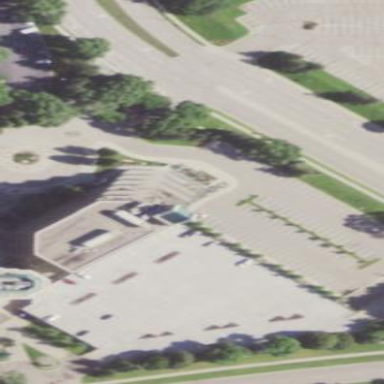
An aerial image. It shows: Office building.